Interaction volume radius: 5 \u00c5
Interaction volume height: 10 \u00c5
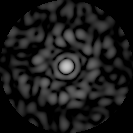
Disorder parameter: 0.8475